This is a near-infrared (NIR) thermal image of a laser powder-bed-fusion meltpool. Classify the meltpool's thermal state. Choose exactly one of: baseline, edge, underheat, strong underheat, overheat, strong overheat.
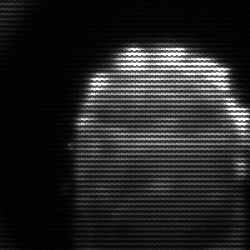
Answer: baseline